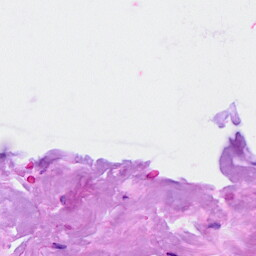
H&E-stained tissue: Breast